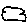
Label: cloud